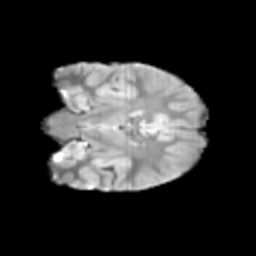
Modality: T2w
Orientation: coronal
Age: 10
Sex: male
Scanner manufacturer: siemens
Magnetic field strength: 3 T
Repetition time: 3.8 s
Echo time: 0.07 s